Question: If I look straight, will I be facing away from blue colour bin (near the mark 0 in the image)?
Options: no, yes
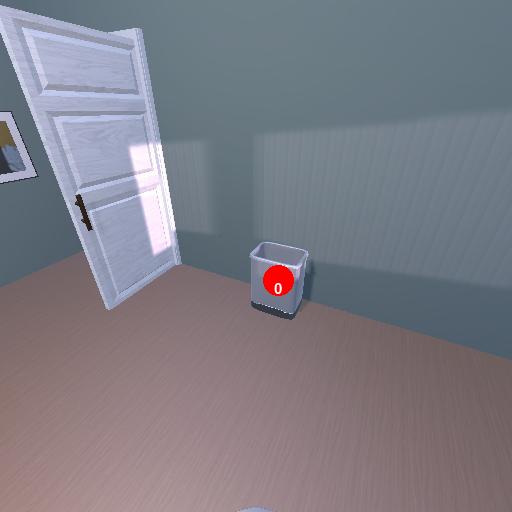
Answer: no